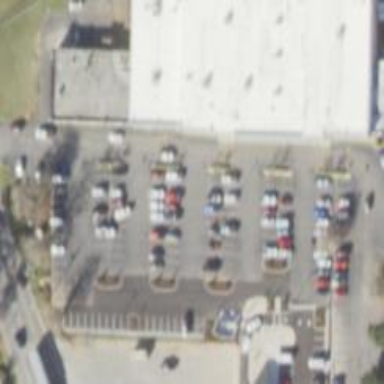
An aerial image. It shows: Parking space is available.